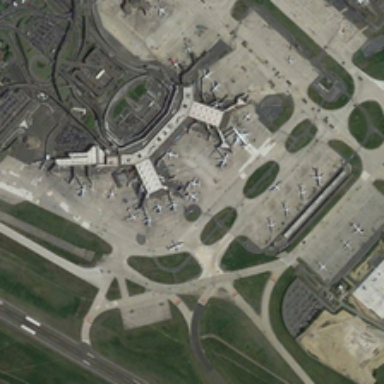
Many planes are in an airport .